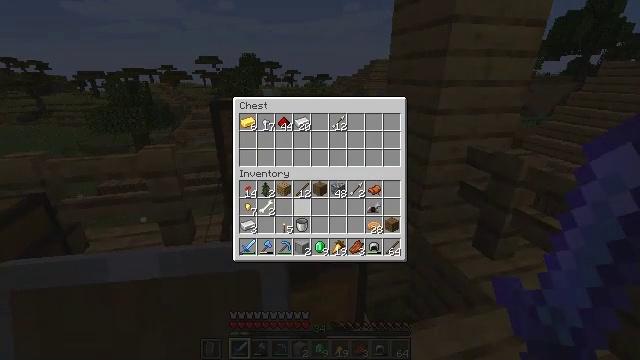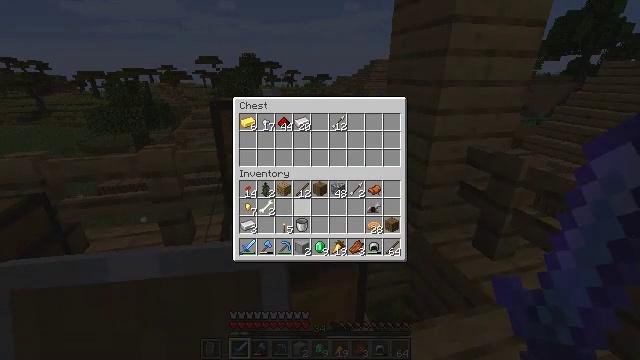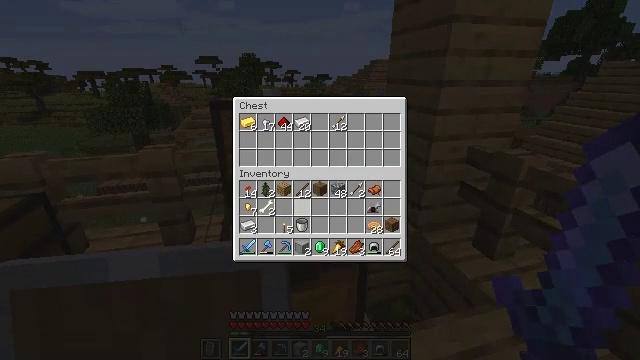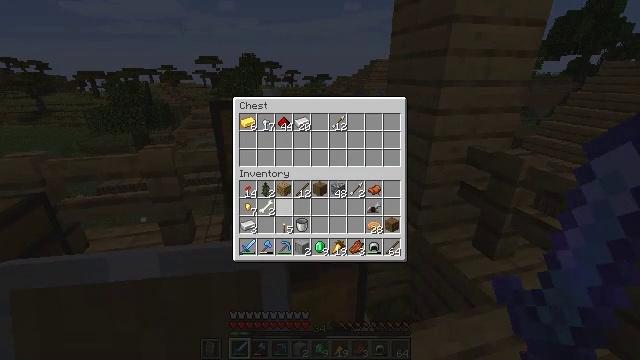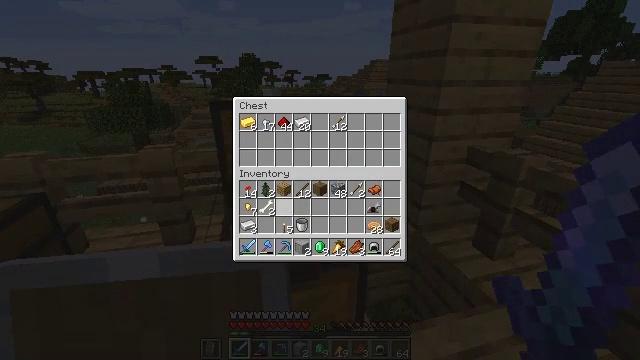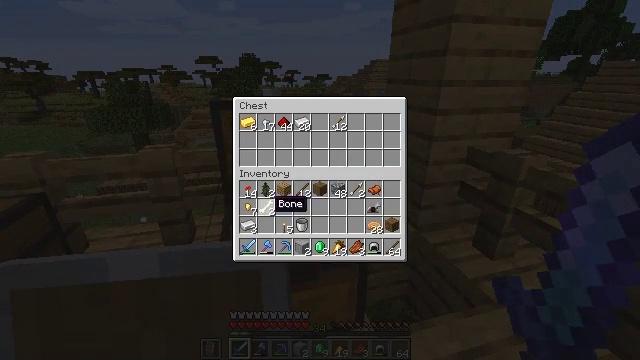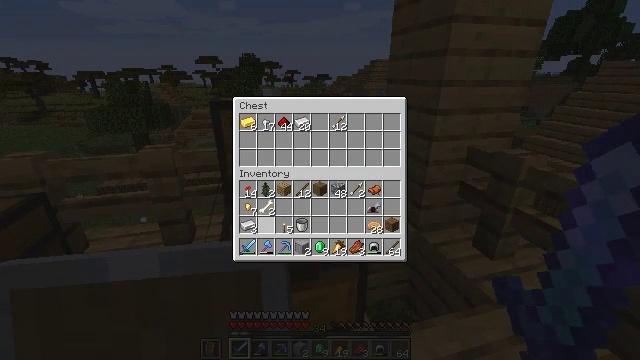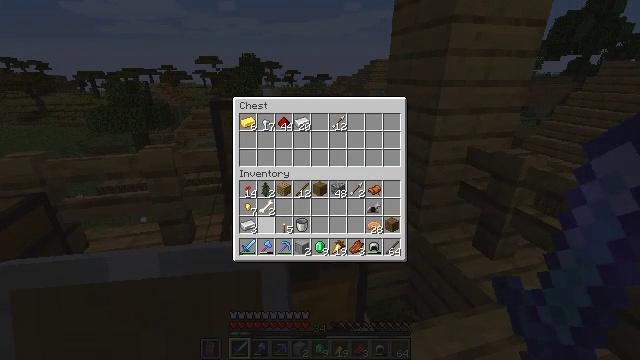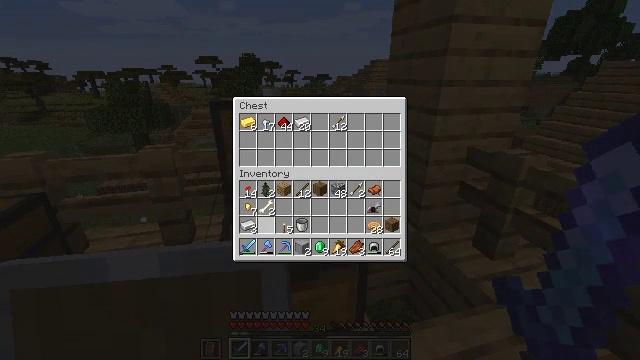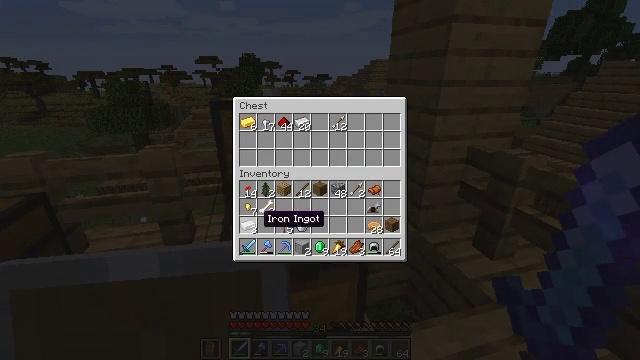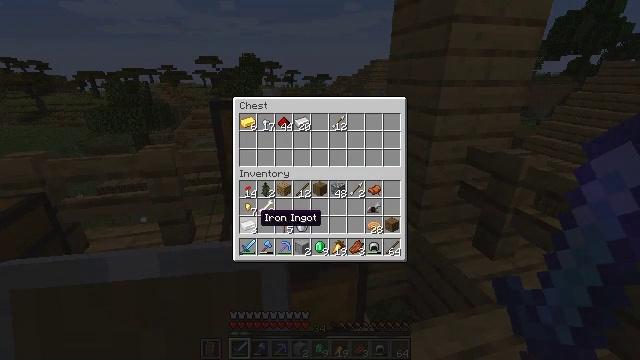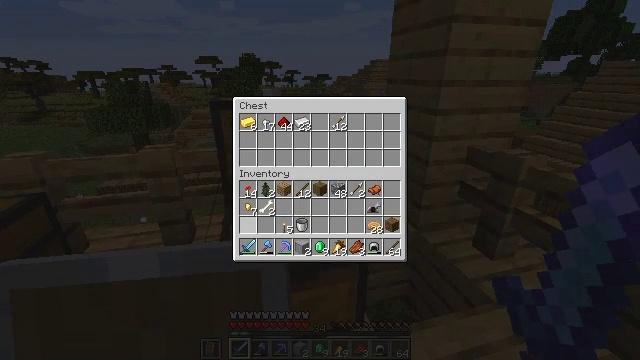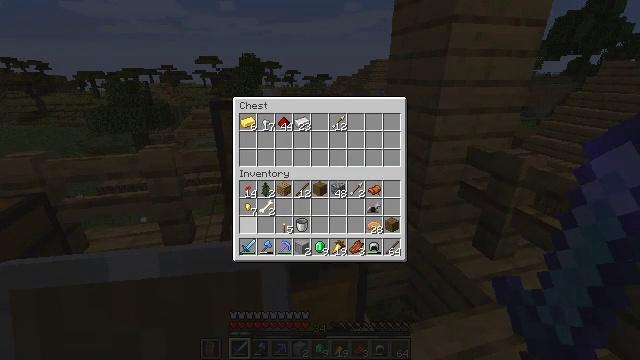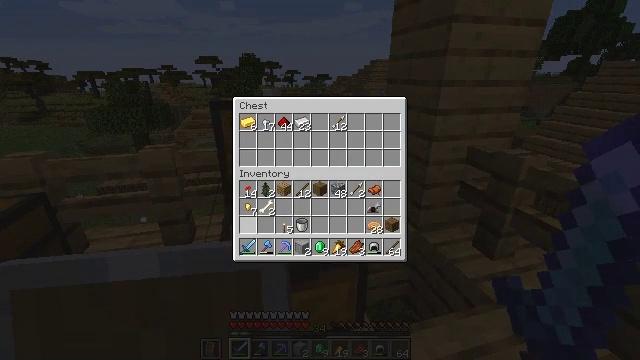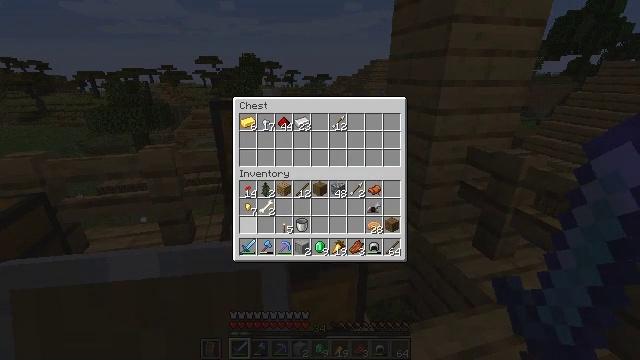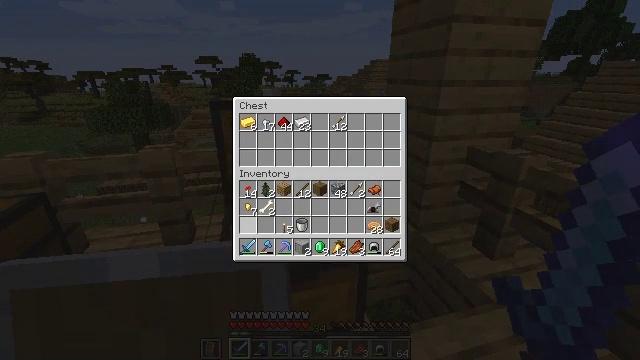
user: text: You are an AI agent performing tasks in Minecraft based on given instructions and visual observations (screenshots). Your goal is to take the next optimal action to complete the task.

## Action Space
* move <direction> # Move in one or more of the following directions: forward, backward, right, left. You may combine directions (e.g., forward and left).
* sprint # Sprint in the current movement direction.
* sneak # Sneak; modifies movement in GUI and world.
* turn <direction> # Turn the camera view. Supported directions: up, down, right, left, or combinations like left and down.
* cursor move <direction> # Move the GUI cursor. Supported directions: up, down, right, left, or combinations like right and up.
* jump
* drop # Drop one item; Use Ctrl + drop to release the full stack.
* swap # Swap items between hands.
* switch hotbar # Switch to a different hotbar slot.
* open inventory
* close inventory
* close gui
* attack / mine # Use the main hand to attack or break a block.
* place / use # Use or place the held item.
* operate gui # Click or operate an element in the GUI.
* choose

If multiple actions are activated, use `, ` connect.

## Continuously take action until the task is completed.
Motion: motion action
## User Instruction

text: Mine oak leaves.
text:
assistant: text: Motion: sneak
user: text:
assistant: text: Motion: sneak
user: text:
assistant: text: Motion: sneak, cursor move left
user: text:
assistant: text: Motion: sneak, cursor move left
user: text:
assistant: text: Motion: sneak, cursor move left
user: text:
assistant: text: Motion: sneak, cursor move down
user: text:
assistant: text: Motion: sneak
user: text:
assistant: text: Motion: sneak
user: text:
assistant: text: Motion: sneak
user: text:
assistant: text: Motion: sneak
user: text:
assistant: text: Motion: sneak, operate gui
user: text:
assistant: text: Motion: sneak, operate gui
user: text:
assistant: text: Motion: sneak, operate gui
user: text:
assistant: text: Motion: sneak, operate gui
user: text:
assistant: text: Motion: sneak
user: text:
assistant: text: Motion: sneak
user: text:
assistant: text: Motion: sneak
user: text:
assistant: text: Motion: sneak, cursor move right and up
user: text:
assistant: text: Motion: sneak, cursor move right and up
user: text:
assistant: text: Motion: sneak, cursor move right
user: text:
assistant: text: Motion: sneak
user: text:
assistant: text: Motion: sneak
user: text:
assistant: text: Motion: sneak
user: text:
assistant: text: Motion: sneak
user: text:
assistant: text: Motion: sneak
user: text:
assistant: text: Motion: sneak
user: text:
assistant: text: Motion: sneak
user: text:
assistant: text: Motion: sneak
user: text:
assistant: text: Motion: sneak
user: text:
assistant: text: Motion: sneak